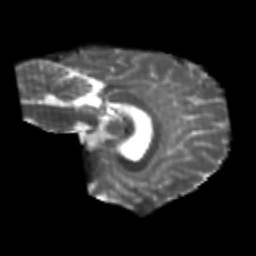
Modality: T2w
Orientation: sagittal
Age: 22
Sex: female
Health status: healthy
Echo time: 0.074 s